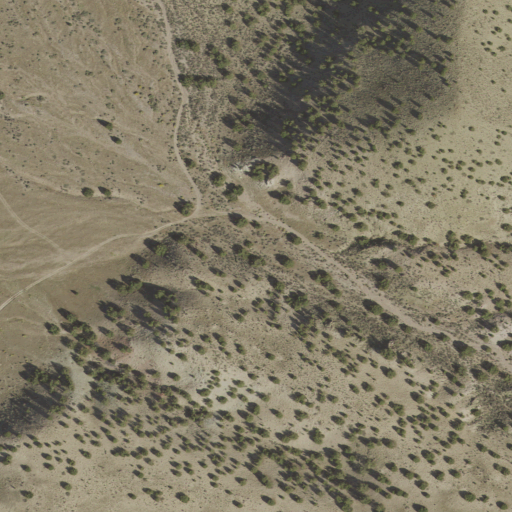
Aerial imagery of valley in Utah named Simpson Canyon containing shrub and grassland